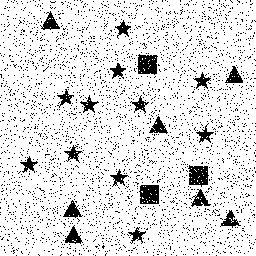
Squares: 3
Triangles: 7
Stars: 11
Total shapes: 21